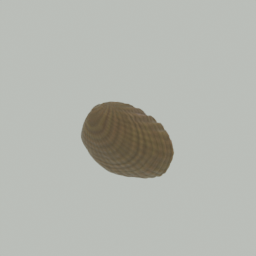
Label: animals